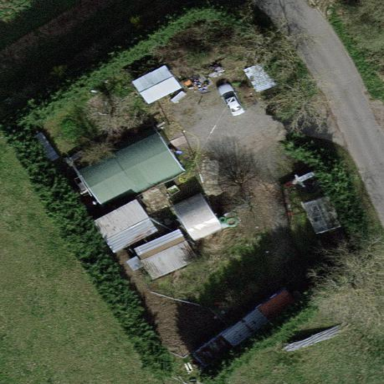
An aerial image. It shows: Farmyard area.